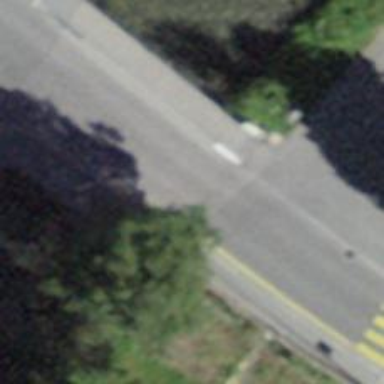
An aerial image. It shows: Residential road with bridge.